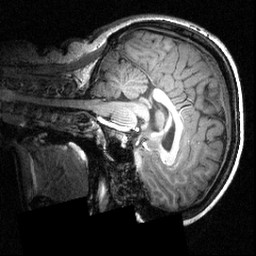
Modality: T1w
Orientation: sagittal
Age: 21
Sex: female
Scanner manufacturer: siemens
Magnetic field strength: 3.951 T
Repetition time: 1.5 s
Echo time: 0.00335 s